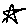
Label: star